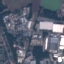
Land use / land cover class: Industrial